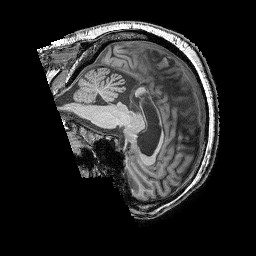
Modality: T1w
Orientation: sagittal
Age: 49
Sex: male
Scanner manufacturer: siemens
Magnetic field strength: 3 T
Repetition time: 2.25 s
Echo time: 0.00411 s